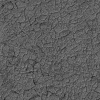
Atmospheric dust classification: not_dusty